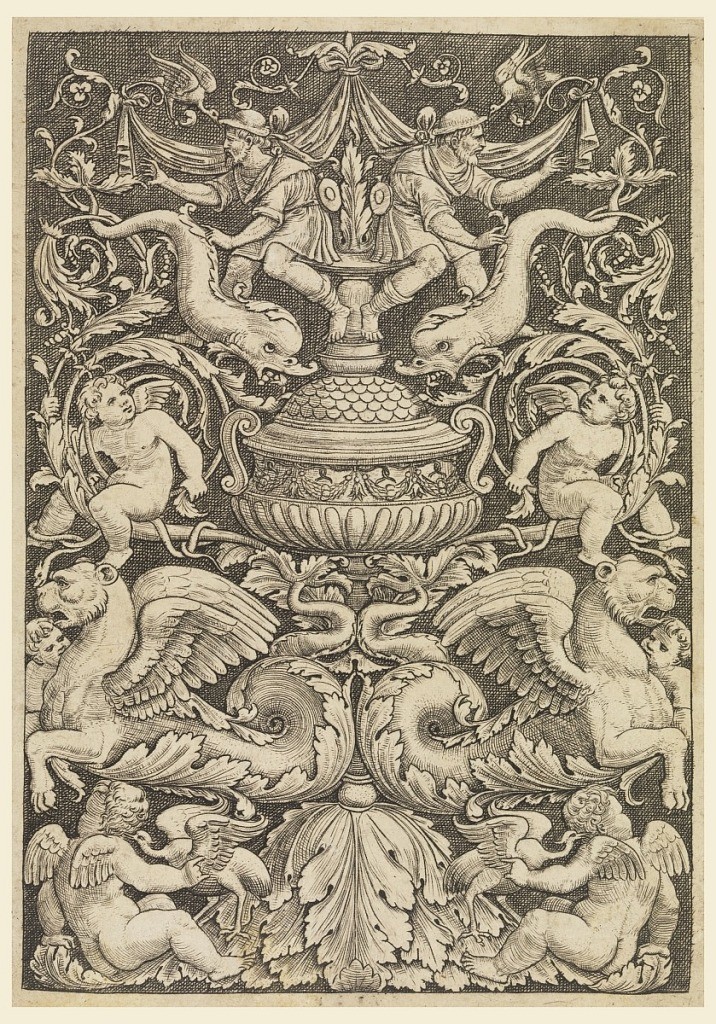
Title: Grotesque with Dolphins and Winged Lions
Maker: Master of the Die, Italian or German, 1530 - 1560
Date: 1532
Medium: Engraving on laid paper
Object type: Print
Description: Vertical rectangle showing a symmetrical grotesque design composed of putti, dolphins, sea lions, birds and bearded men.